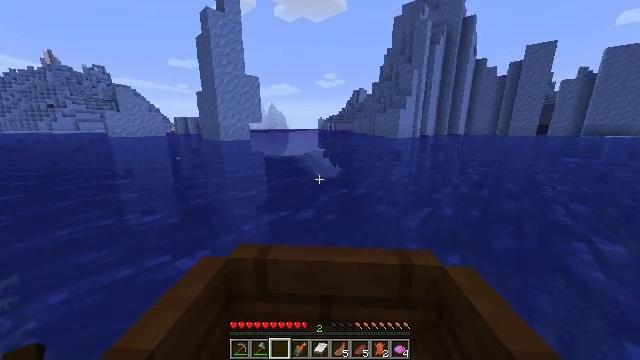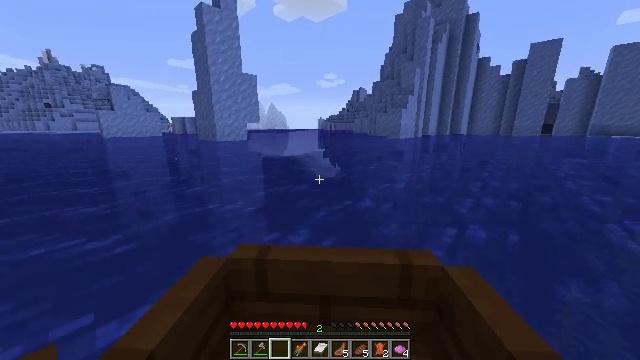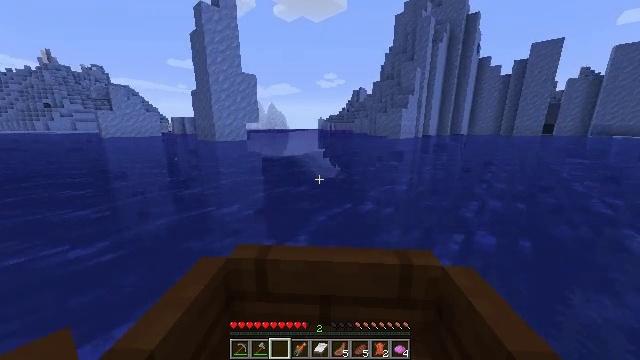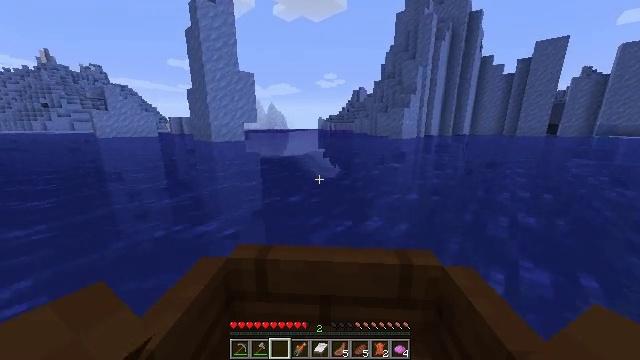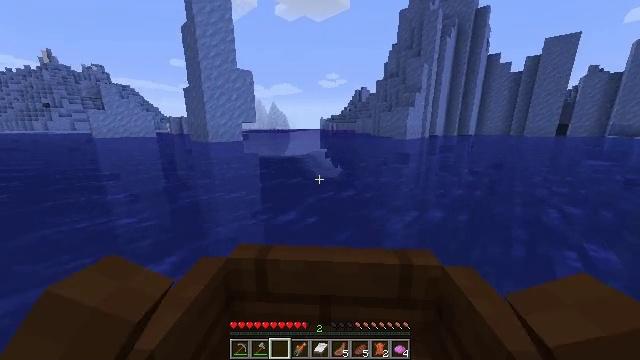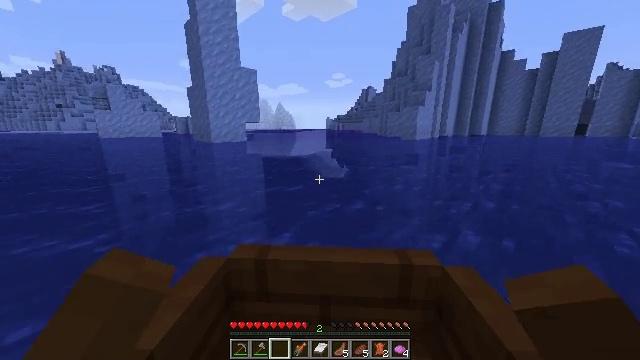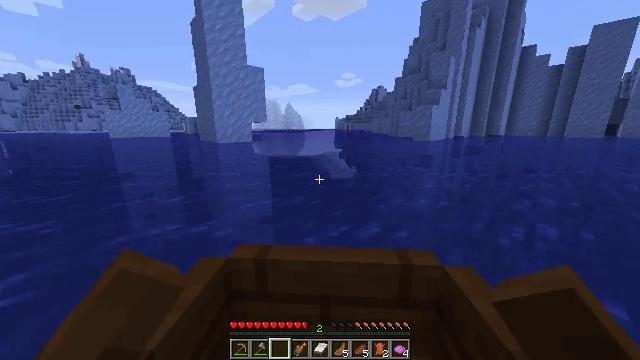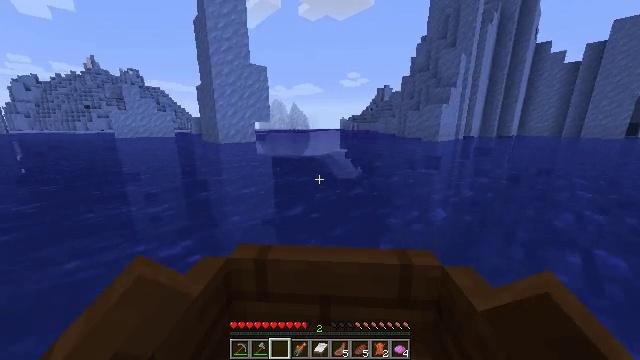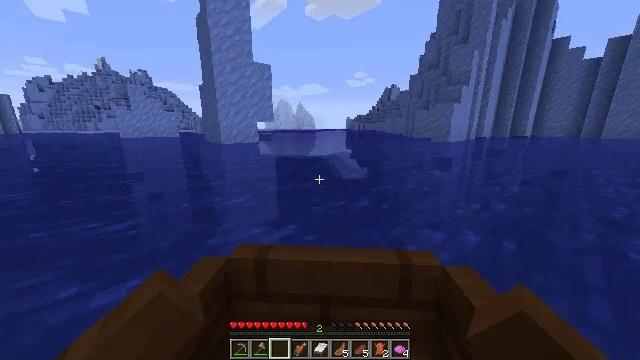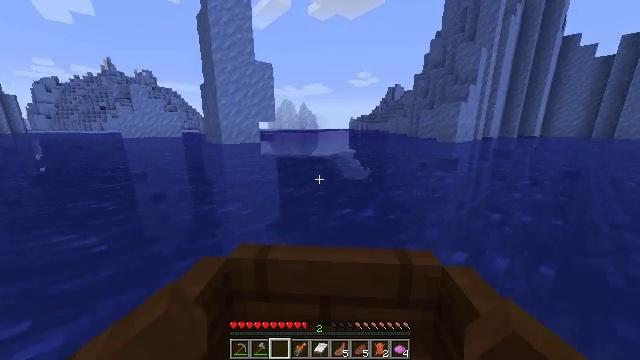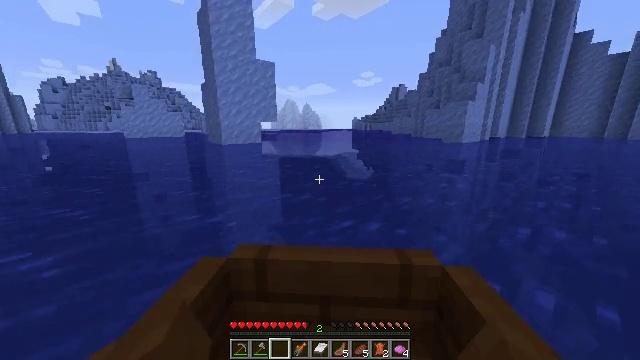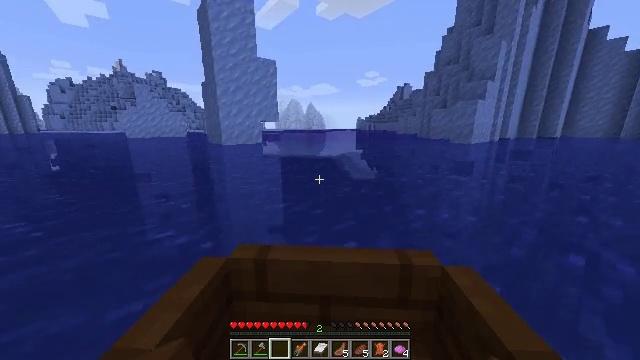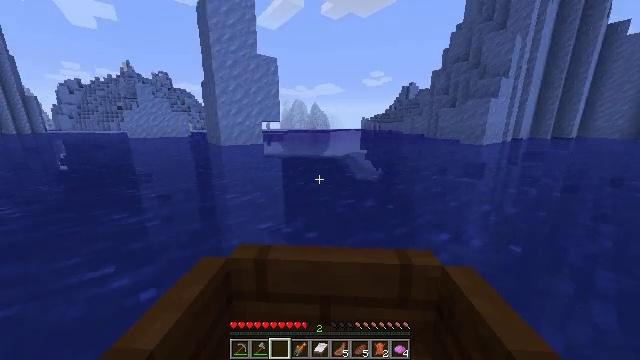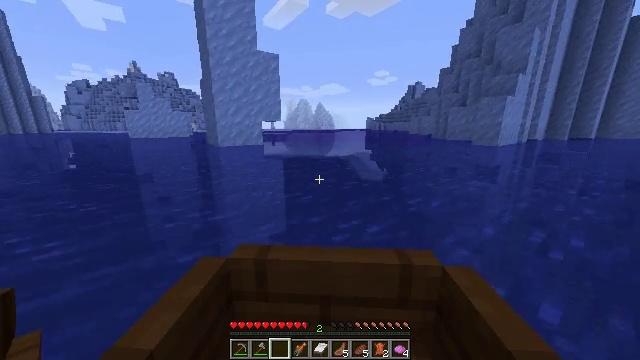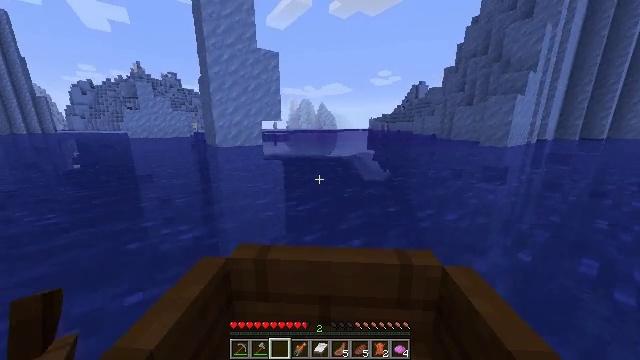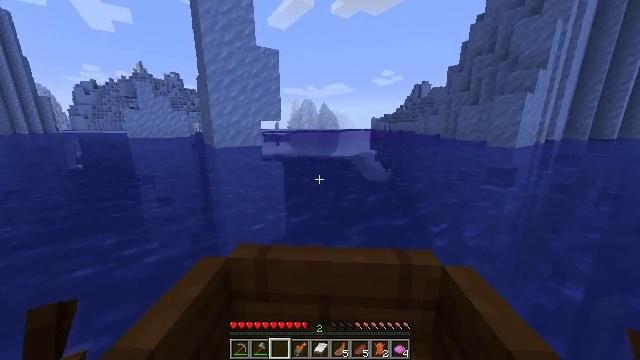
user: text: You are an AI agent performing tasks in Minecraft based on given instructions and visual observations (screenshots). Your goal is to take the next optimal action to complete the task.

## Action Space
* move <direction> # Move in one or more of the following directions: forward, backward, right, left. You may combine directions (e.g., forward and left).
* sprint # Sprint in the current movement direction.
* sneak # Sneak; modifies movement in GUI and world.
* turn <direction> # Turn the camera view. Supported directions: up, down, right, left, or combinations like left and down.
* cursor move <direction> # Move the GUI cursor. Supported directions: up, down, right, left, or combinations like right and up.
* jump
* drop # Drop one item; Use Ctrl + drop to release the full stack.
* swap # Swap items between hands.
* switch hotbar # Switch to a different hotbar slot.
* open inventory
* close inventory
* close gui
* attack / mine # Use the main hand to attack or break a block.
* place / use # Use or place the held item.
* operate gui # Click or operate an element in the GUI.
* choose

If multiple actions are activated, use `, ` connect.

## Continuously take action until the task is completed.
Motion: motion action
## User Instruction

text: Mine packed ice from icy biomes.
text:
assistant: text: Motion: move forward
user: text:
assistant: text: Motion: move forward
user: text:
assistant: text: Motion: move forward and move left
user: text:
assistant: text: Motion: move forward and move left
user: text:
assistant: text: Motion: move forward
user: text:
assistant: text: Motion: move forward
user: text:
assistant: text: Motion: move forward
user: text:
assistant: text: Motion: move forward
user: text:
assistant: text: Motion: move forward
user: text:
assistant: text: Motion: move forward
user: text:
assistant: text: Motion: move forward
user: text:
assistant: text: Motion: move forward
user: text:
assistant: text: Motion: move forward
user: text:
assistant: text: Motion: move forward
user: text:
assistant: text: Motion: move forward
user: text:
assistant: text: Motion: move forward
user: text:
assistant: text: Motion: move forward
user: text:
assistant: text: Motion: move forward
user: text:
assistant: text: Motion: move forward
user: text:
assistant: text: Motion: move forward
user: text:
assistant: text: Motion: move forward
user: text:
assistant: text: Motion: move forward
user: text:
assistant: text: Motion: move forward
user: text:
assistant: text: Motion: move forward
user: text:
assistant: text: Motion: move forward
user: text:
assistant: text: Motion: move forward
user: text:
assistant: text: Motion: move forward
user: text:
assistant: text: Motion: move forward
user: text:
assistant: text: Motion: move forward
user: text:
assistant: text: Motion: move forward